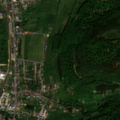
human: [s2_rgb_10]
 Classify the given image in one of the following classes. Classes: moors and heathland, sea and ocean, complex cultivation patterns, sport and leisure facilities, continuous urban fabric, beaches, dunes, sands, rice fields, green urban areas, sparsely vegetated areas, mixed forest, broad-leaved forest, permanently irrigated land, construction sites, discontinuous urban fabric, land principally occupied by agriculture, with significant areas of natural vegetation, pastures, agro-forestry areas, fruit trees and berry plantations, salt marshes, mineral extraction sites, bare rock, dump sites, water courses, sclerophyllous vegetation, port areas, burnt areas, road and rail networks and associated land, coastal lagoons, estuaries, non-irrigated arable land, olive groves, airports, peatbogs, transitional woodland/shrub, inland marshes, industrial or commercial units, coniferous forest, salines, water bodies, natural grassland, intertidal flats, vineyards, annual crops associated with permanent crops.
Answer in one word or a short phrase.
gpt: discontinuous urban fabric, pastures, broad-leaved forest, coniferous forest